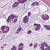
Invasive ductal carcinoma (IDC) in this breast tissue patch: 1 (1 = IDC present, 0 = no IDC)